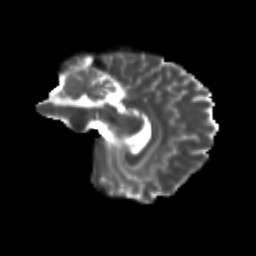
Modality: T2w
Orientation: sagittal
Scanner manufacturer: siemens
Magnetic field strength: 3 T
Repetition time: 9.2 s
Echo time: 0.084 s